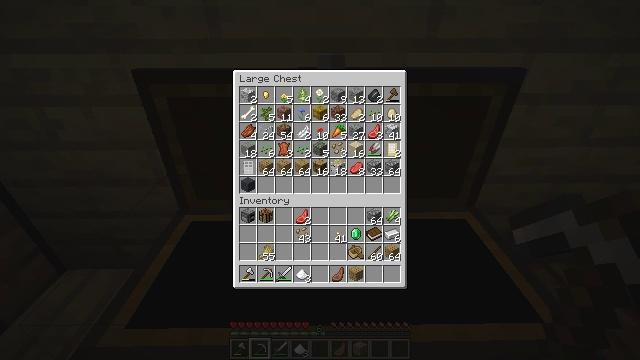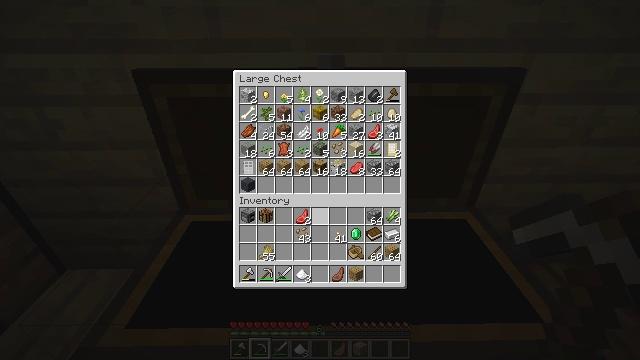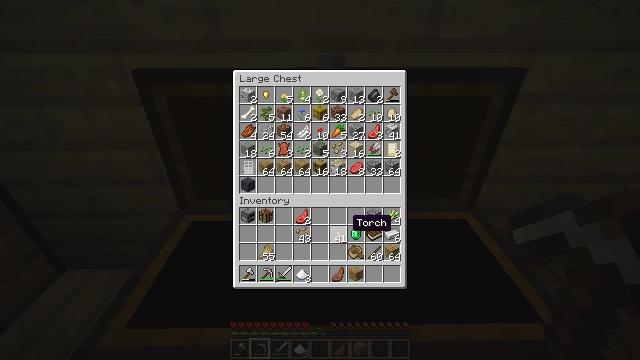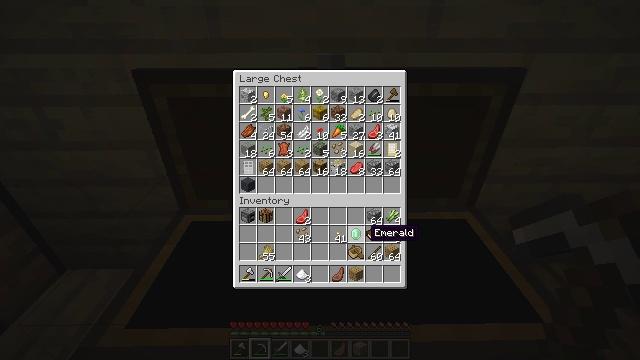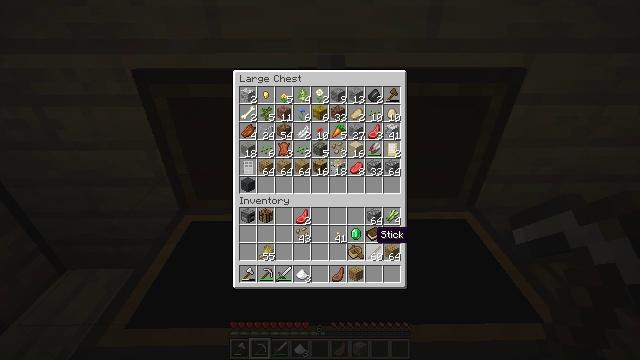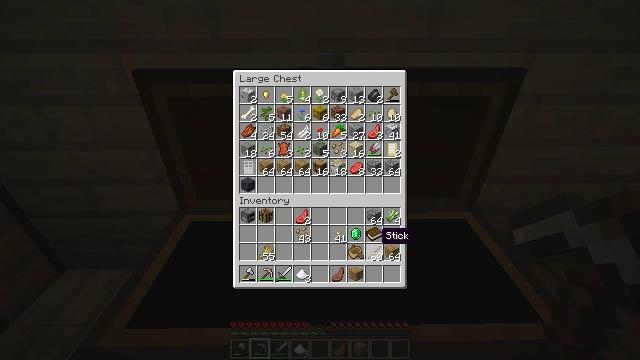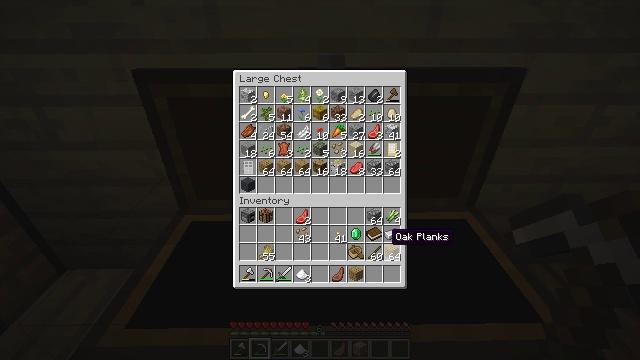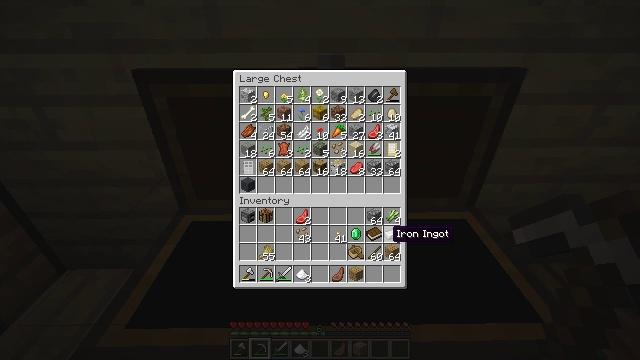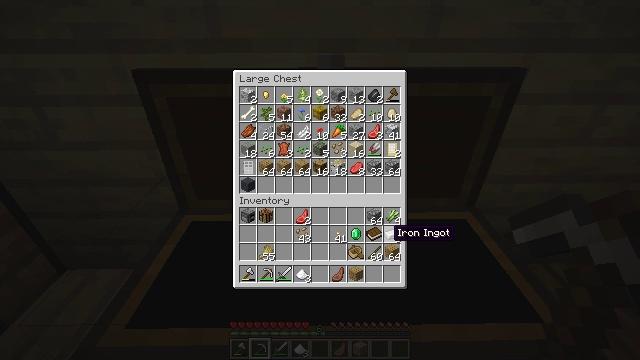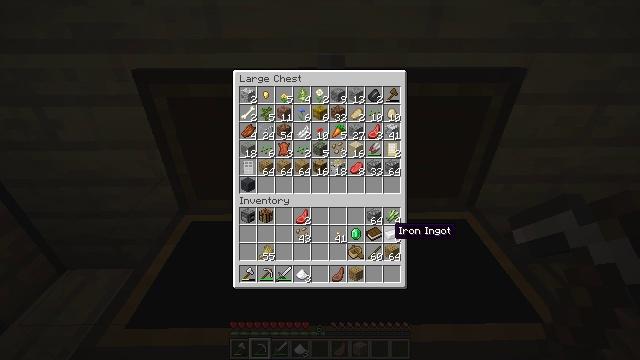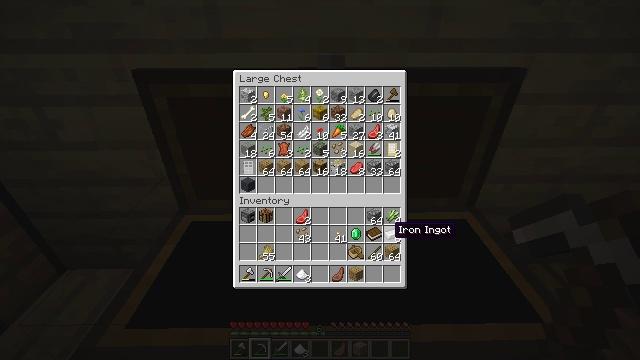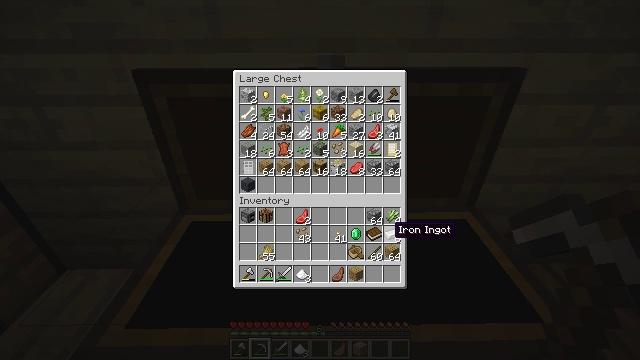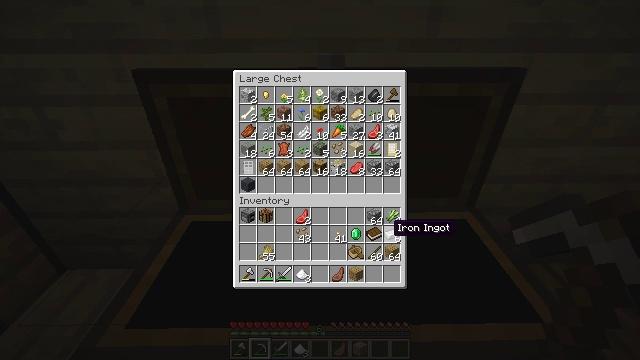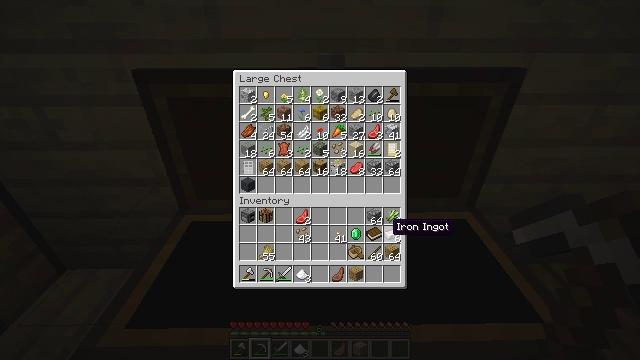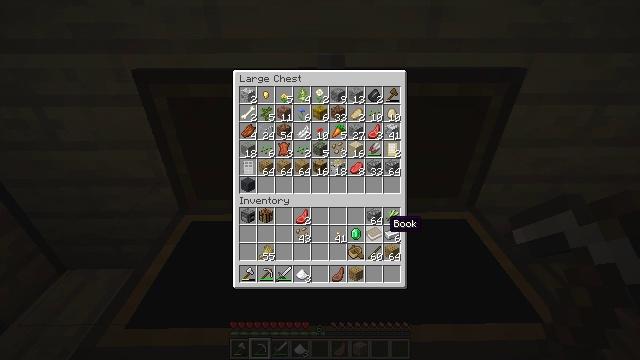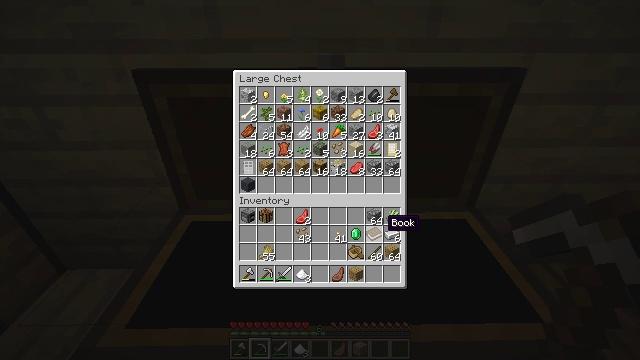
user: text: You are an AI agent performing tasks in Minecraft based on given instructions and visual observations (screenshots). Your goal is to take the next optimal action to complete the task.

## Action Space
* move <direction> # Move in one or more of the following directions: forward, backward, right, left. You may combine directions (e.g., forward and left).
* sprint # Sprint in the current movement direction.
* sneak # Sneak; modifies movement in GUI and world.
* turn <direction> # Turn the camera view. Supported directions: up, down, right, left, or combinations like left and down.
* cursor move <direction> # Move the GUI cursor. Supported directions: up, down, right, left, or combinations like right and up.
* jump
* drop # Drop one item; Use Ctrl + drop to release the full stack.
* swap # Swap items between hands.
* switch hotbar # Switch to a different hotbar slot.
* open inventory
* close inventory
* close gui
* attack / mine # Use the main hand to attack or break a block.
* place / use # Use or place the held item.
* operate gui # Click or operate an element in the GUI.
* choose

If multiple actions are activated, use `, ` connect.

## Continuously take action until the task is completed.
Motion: motion action
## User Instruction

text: Remove a cooked porkchop from the inventory.
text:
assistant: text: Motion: cursor move right and down
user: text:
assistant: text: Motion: cursor move right and down
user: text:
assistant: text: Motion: cursor move right and down
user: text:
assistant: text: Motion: no_op
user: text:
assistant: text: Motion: no_op
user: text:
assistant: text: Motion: cursor move right
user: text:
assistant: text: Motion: no_op
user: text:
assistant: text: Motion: no_op
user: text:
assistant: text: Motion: no_op
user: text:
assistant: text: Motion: no_op
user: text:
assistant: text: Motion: no_op
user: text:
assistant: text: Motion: no_op
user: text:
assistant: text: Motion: no_op
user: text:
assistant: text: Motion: no_op
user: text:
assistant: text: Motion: no_op
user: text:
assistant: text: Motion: no_op
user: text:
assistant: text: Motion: no_op
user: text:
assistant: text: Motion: no_op
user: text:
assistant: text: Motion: no_op
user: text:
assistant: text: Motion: no_op
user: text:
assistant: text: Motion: no_op
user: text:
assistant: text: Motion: cursor move right
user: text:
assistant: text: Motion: no_op
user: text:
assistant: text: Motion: no_op
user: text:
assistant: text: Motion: no_op
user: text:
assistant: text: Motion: no_op
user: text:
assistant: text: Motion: no_op
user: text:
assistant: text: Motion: no_op
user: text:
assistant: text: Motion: no_op
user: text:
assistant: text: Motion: no_op